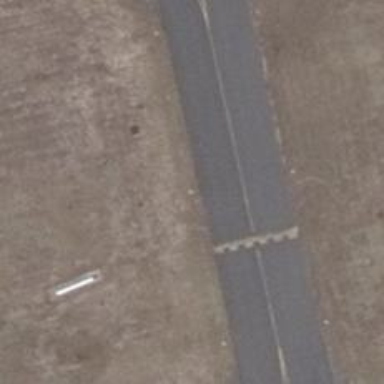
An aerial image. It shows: Taxiway edge marked with aviation lights.